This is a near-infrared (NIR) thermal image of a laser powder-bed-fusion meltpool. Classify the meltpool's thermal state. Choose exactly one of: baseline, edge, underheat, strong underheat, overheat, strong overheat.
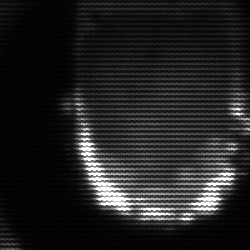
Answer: baseline